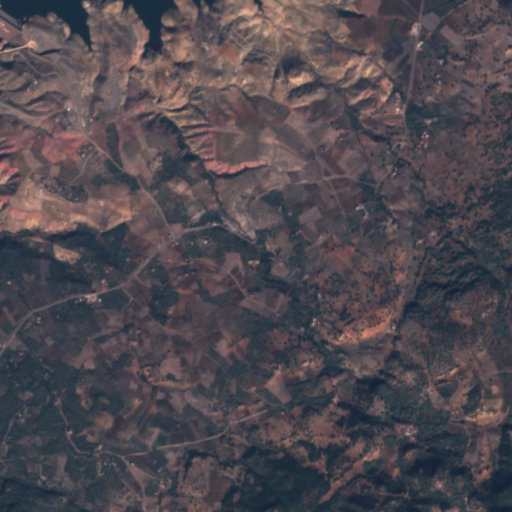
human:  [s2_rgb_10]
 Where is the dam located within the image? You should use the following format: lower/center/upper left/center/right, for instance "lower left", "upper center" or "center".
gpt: The dam is located in the upper left of the image.
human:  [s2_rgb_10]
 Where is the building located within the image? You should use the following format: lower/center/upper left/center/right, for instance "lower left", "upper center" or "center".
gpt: There is no building in the image.